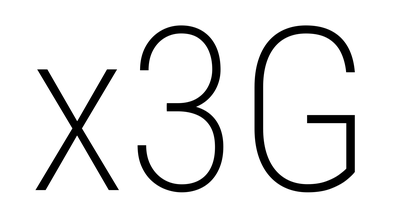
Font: Roboto_Condensed_ExtraLight